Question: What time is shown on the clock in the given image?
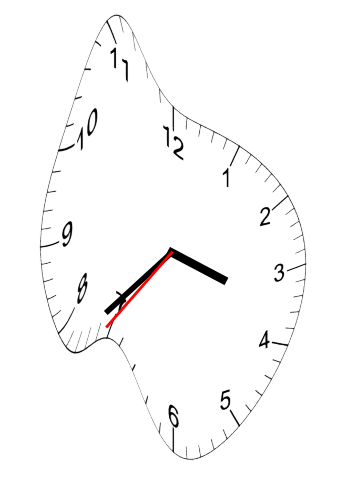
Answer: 03:37:36